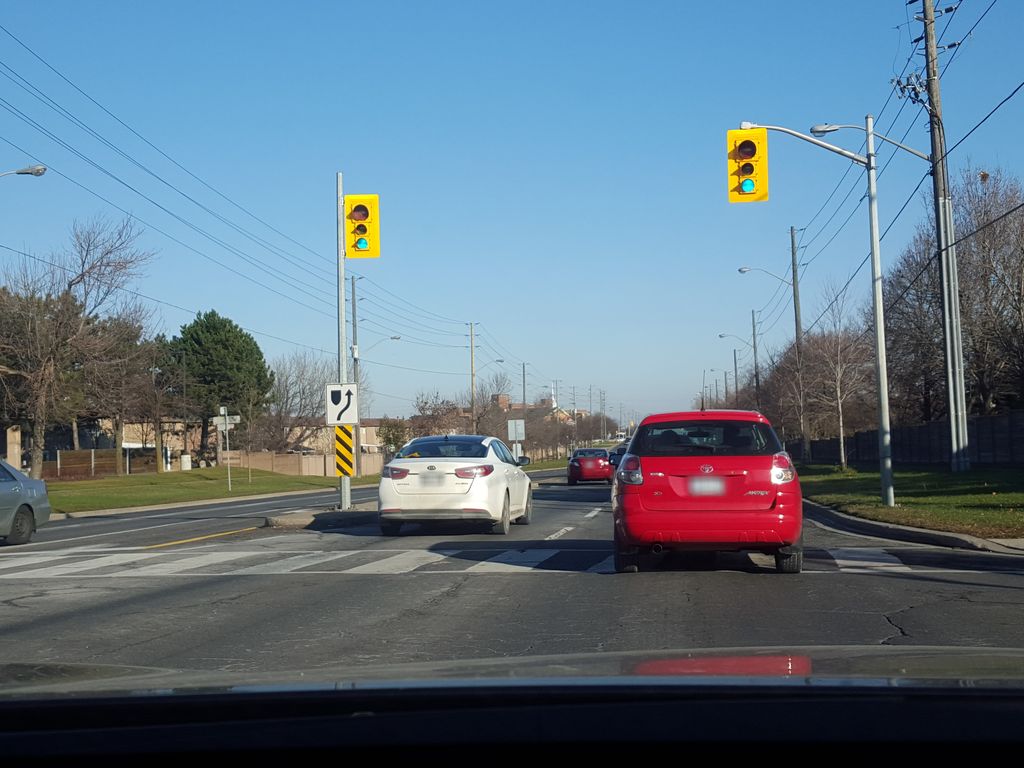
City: toronto